The image is a wavelet scalogram (time versus scale/frequency) of a rolling-element bearing's vibration signal. Based on the visible evidence, which condition applies: normal, inner_race, outer_race, ball?
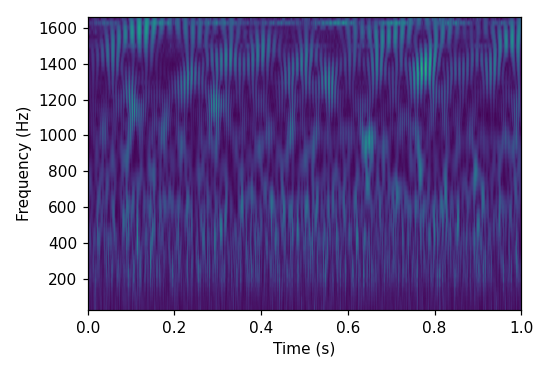
Answer: outer_race